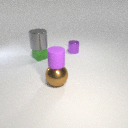
small purple metal cylinder behind small green rubber cube